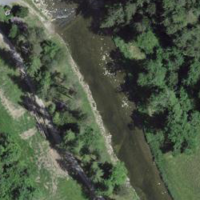
EUNIS habitat code: 45
Species observed at this site:
Lysimachia vulgaris